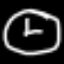
Label: clock